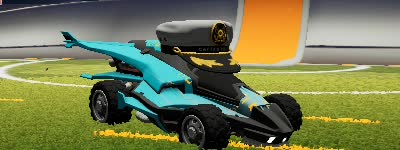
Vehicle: aftershock